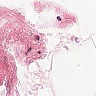
Metastatic tissue present: no